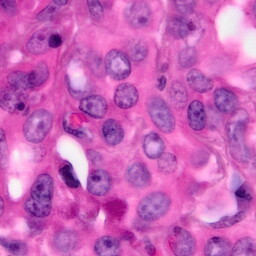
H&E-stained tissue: Pancreatic